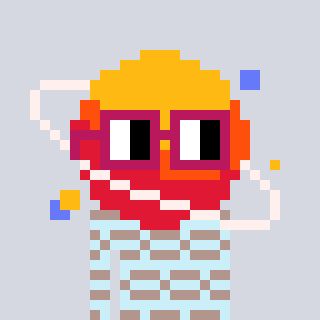
a pixel art character with square dark red glasses, a saturn-shaped head and a cold-colored body on a cool background